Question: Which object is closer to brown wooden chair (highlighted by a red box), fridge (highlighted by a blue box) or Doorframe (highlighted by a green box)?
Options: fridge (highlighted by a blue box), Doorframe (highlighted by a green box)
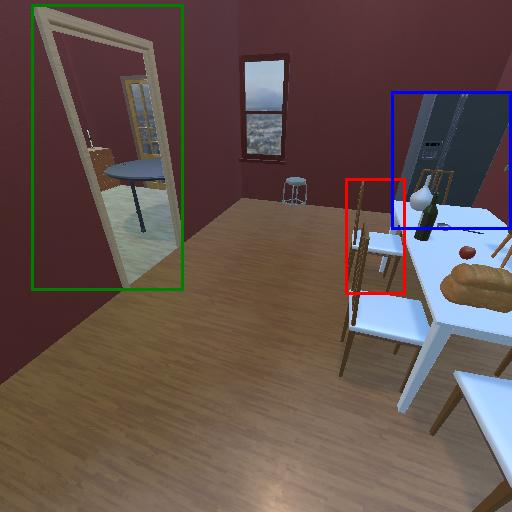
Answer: fridge (highlighted by a blue box)